Aerial crown-view tile of a tropical tree (Barro Colorado Island, Panama), acquired 20240611:
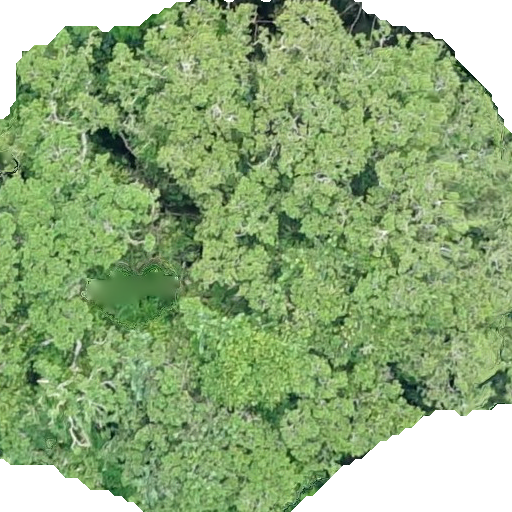
Species: Brosimum alicastrum
GBIF accepted scientific name: Brosimum alicastrum
Crown area: 438.816 m²